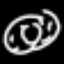
Label: donut